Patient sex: M
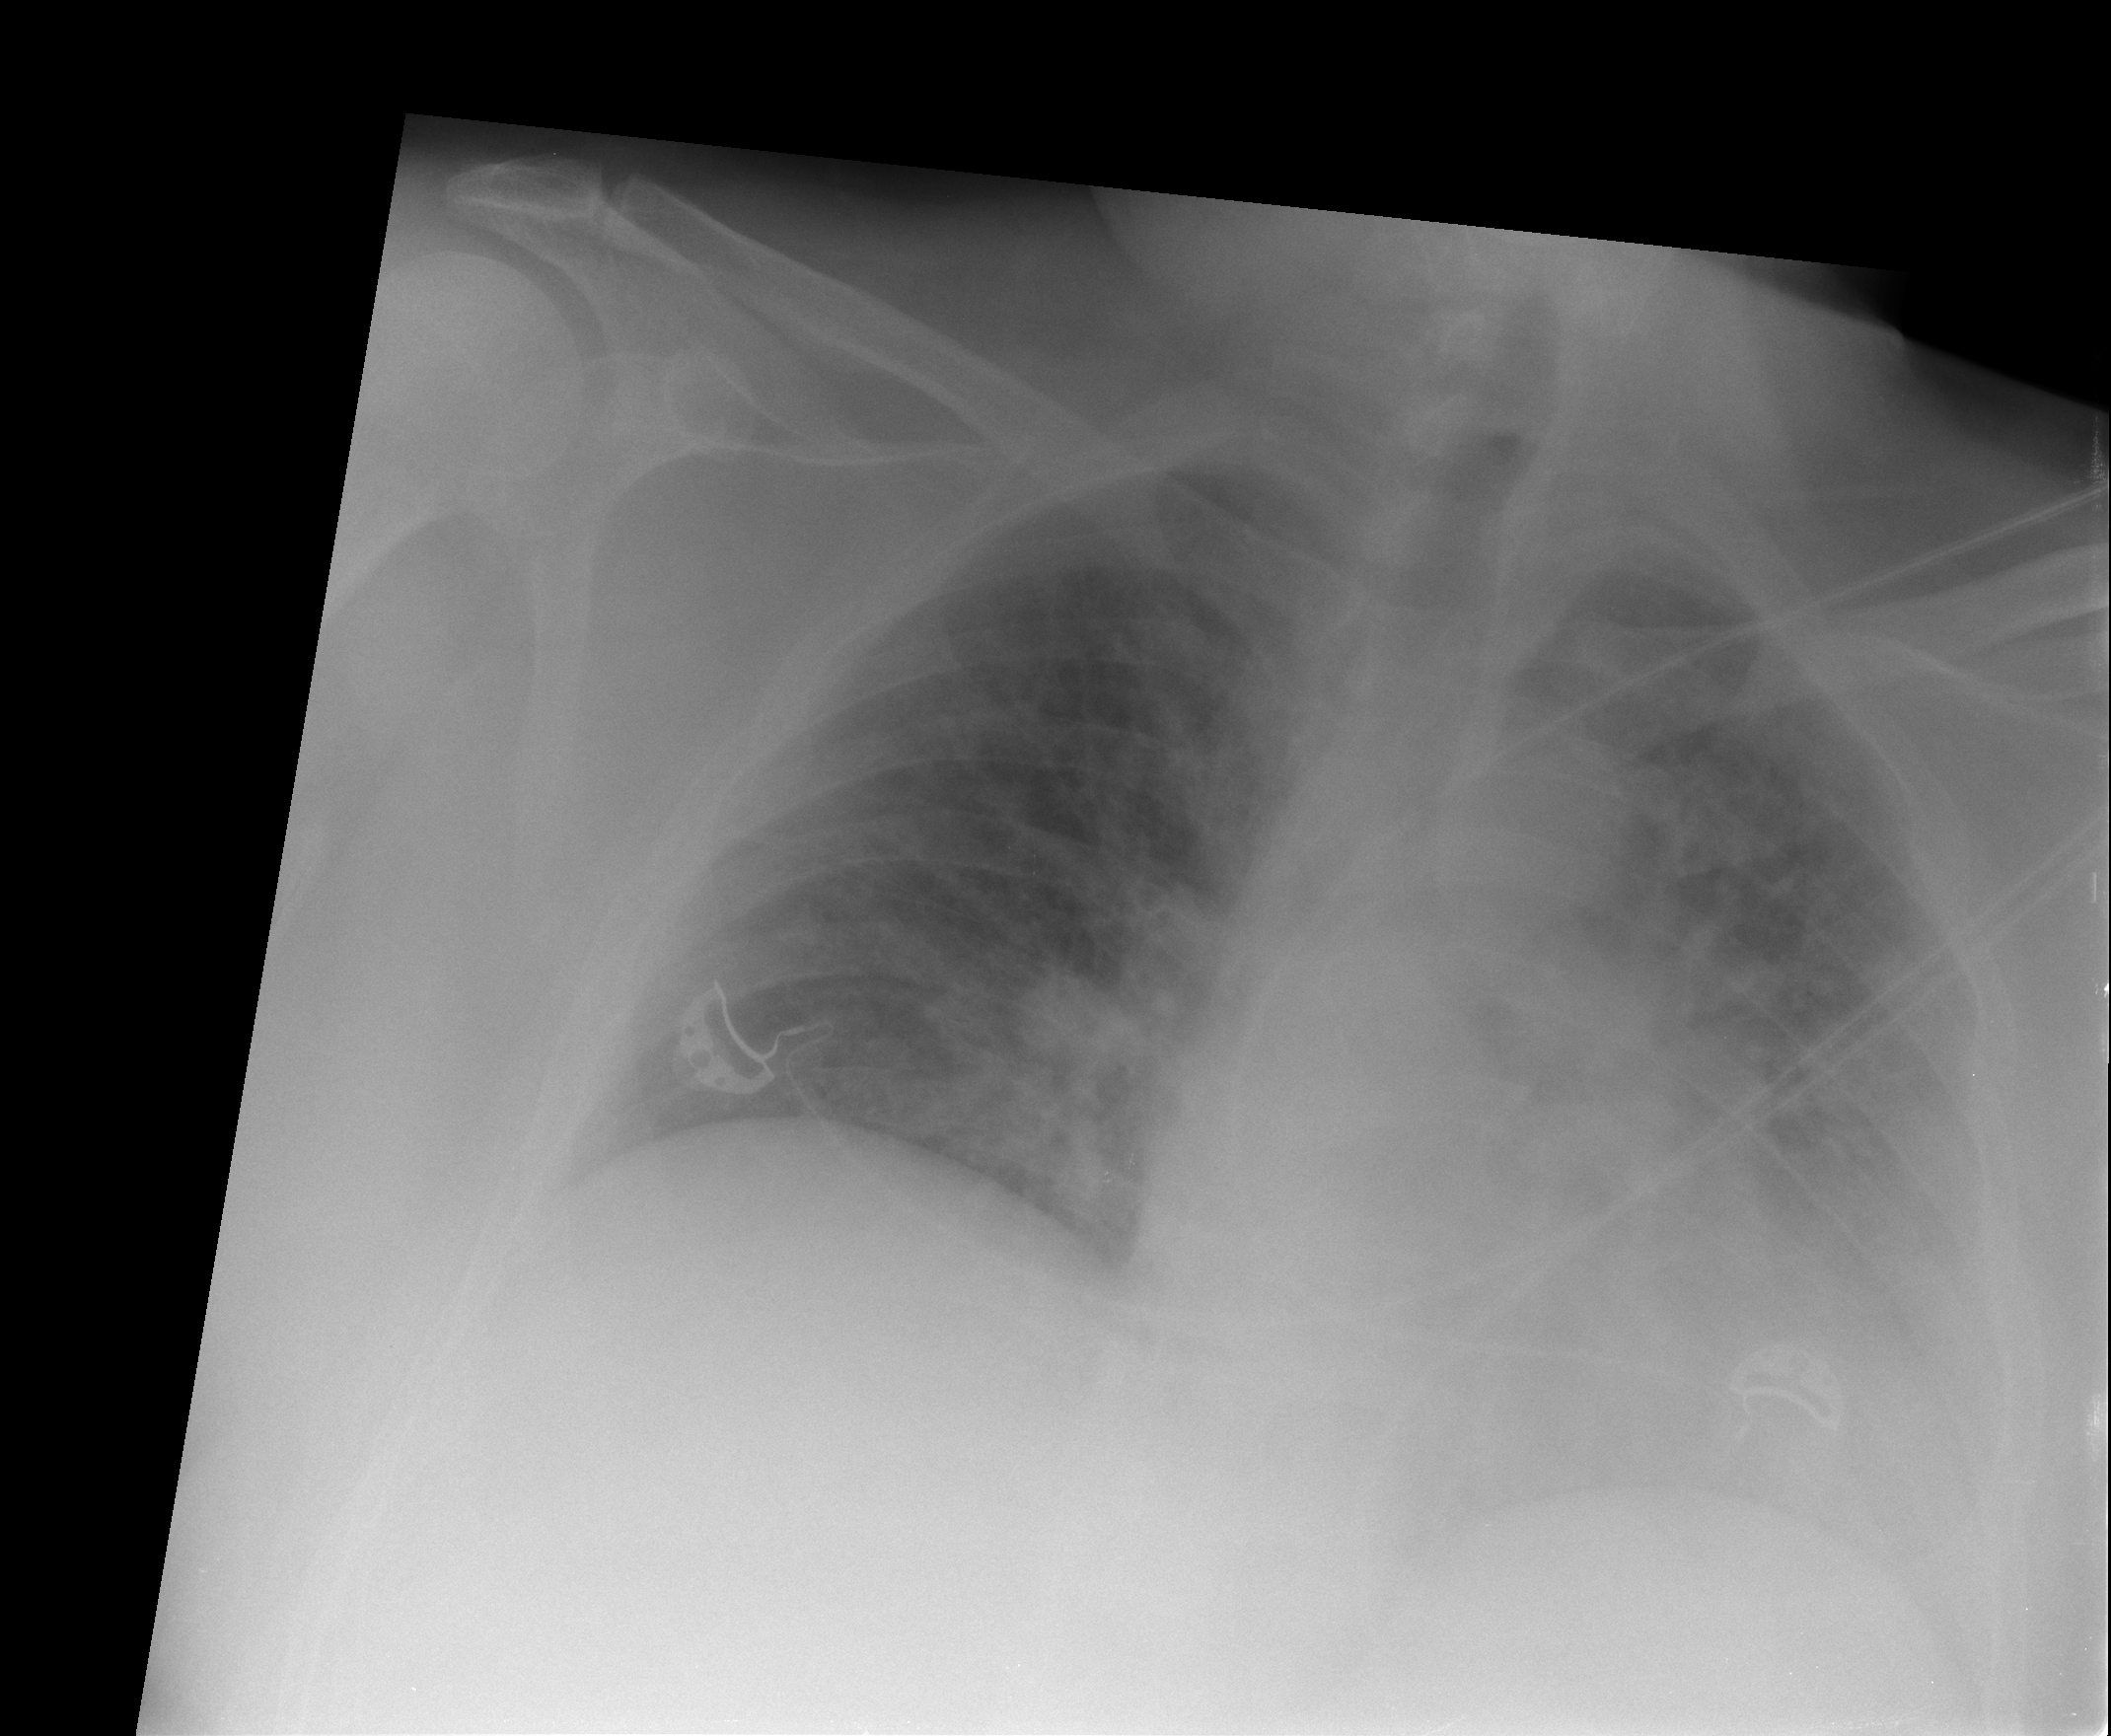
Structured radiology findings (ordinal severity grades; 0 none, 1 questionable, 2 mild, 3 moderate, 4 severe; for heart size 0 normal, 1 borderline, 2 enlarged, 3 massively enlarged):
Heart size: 0
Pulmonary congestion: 3
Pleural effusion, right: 0
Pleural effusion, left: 2
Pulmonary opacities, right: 1
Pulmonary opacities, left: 2
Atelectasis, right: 0
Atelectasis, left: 2